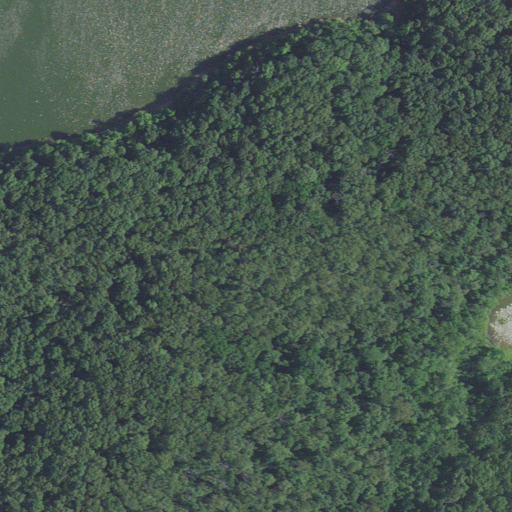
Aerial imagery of cape in Missouri named Moores Point containing deciduous forest, open water, grassland, and herbaceous wetlands